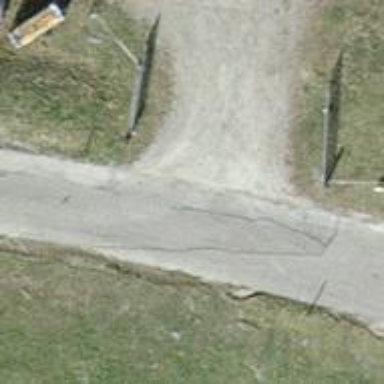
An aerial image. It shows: Gate.